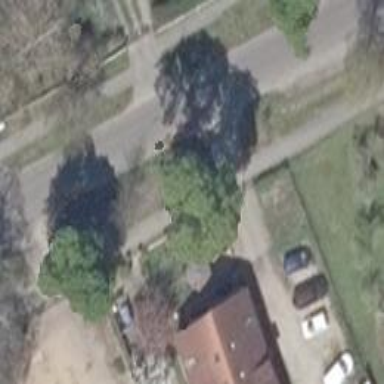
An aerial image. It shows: Sidewalk along the footway.